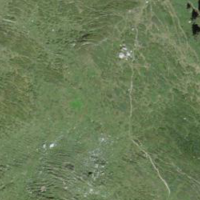
EUNIS habitat code: 23
Species observed at this site:
Vaccinium uliginosum